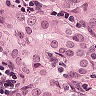
Metastatic tissue present: yes